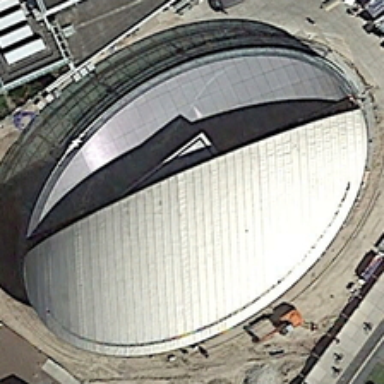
Some buildings are around a white oval center building .